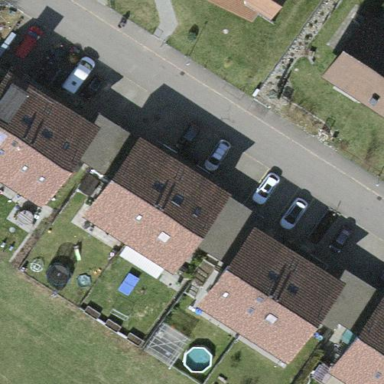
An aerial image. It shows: House with gabled roof oriented across.